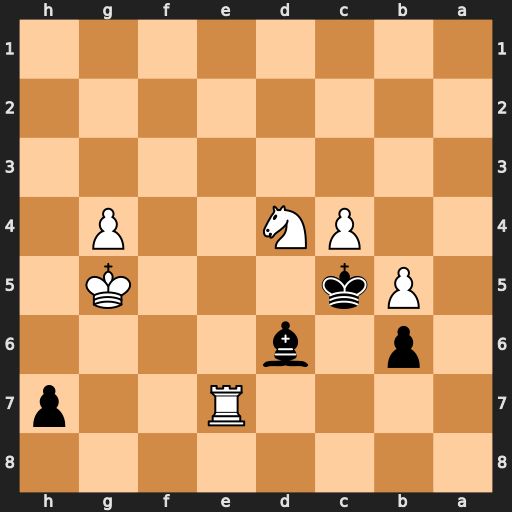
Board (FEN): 8/4R2p/1p1b4/1Pk3K1/2PN2P1/8/8/8
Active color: b
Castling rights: -
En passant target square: -
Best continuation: Bxe7+ Kf5 Kxd4